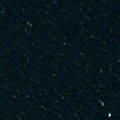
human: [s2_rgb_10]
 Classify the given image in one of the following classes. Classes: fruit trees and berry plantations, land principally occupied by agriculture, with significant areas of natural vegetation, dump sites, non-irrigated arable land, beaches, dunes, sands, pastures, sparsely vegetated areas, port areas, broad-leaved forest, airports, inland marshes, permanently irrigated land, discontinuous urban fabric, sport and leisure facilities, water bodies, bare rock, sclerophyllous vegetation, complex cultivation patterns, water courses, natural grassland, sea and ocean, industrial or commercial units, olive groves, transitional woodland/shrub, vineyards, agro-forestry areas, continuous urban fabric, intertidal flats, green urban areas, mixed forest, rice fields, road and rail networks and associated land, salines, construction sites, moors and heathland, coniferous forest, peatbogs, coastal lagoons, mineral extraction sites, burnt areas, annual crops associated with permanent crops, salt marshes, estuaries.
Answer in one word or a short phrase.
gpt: sea and ocean